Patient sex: M
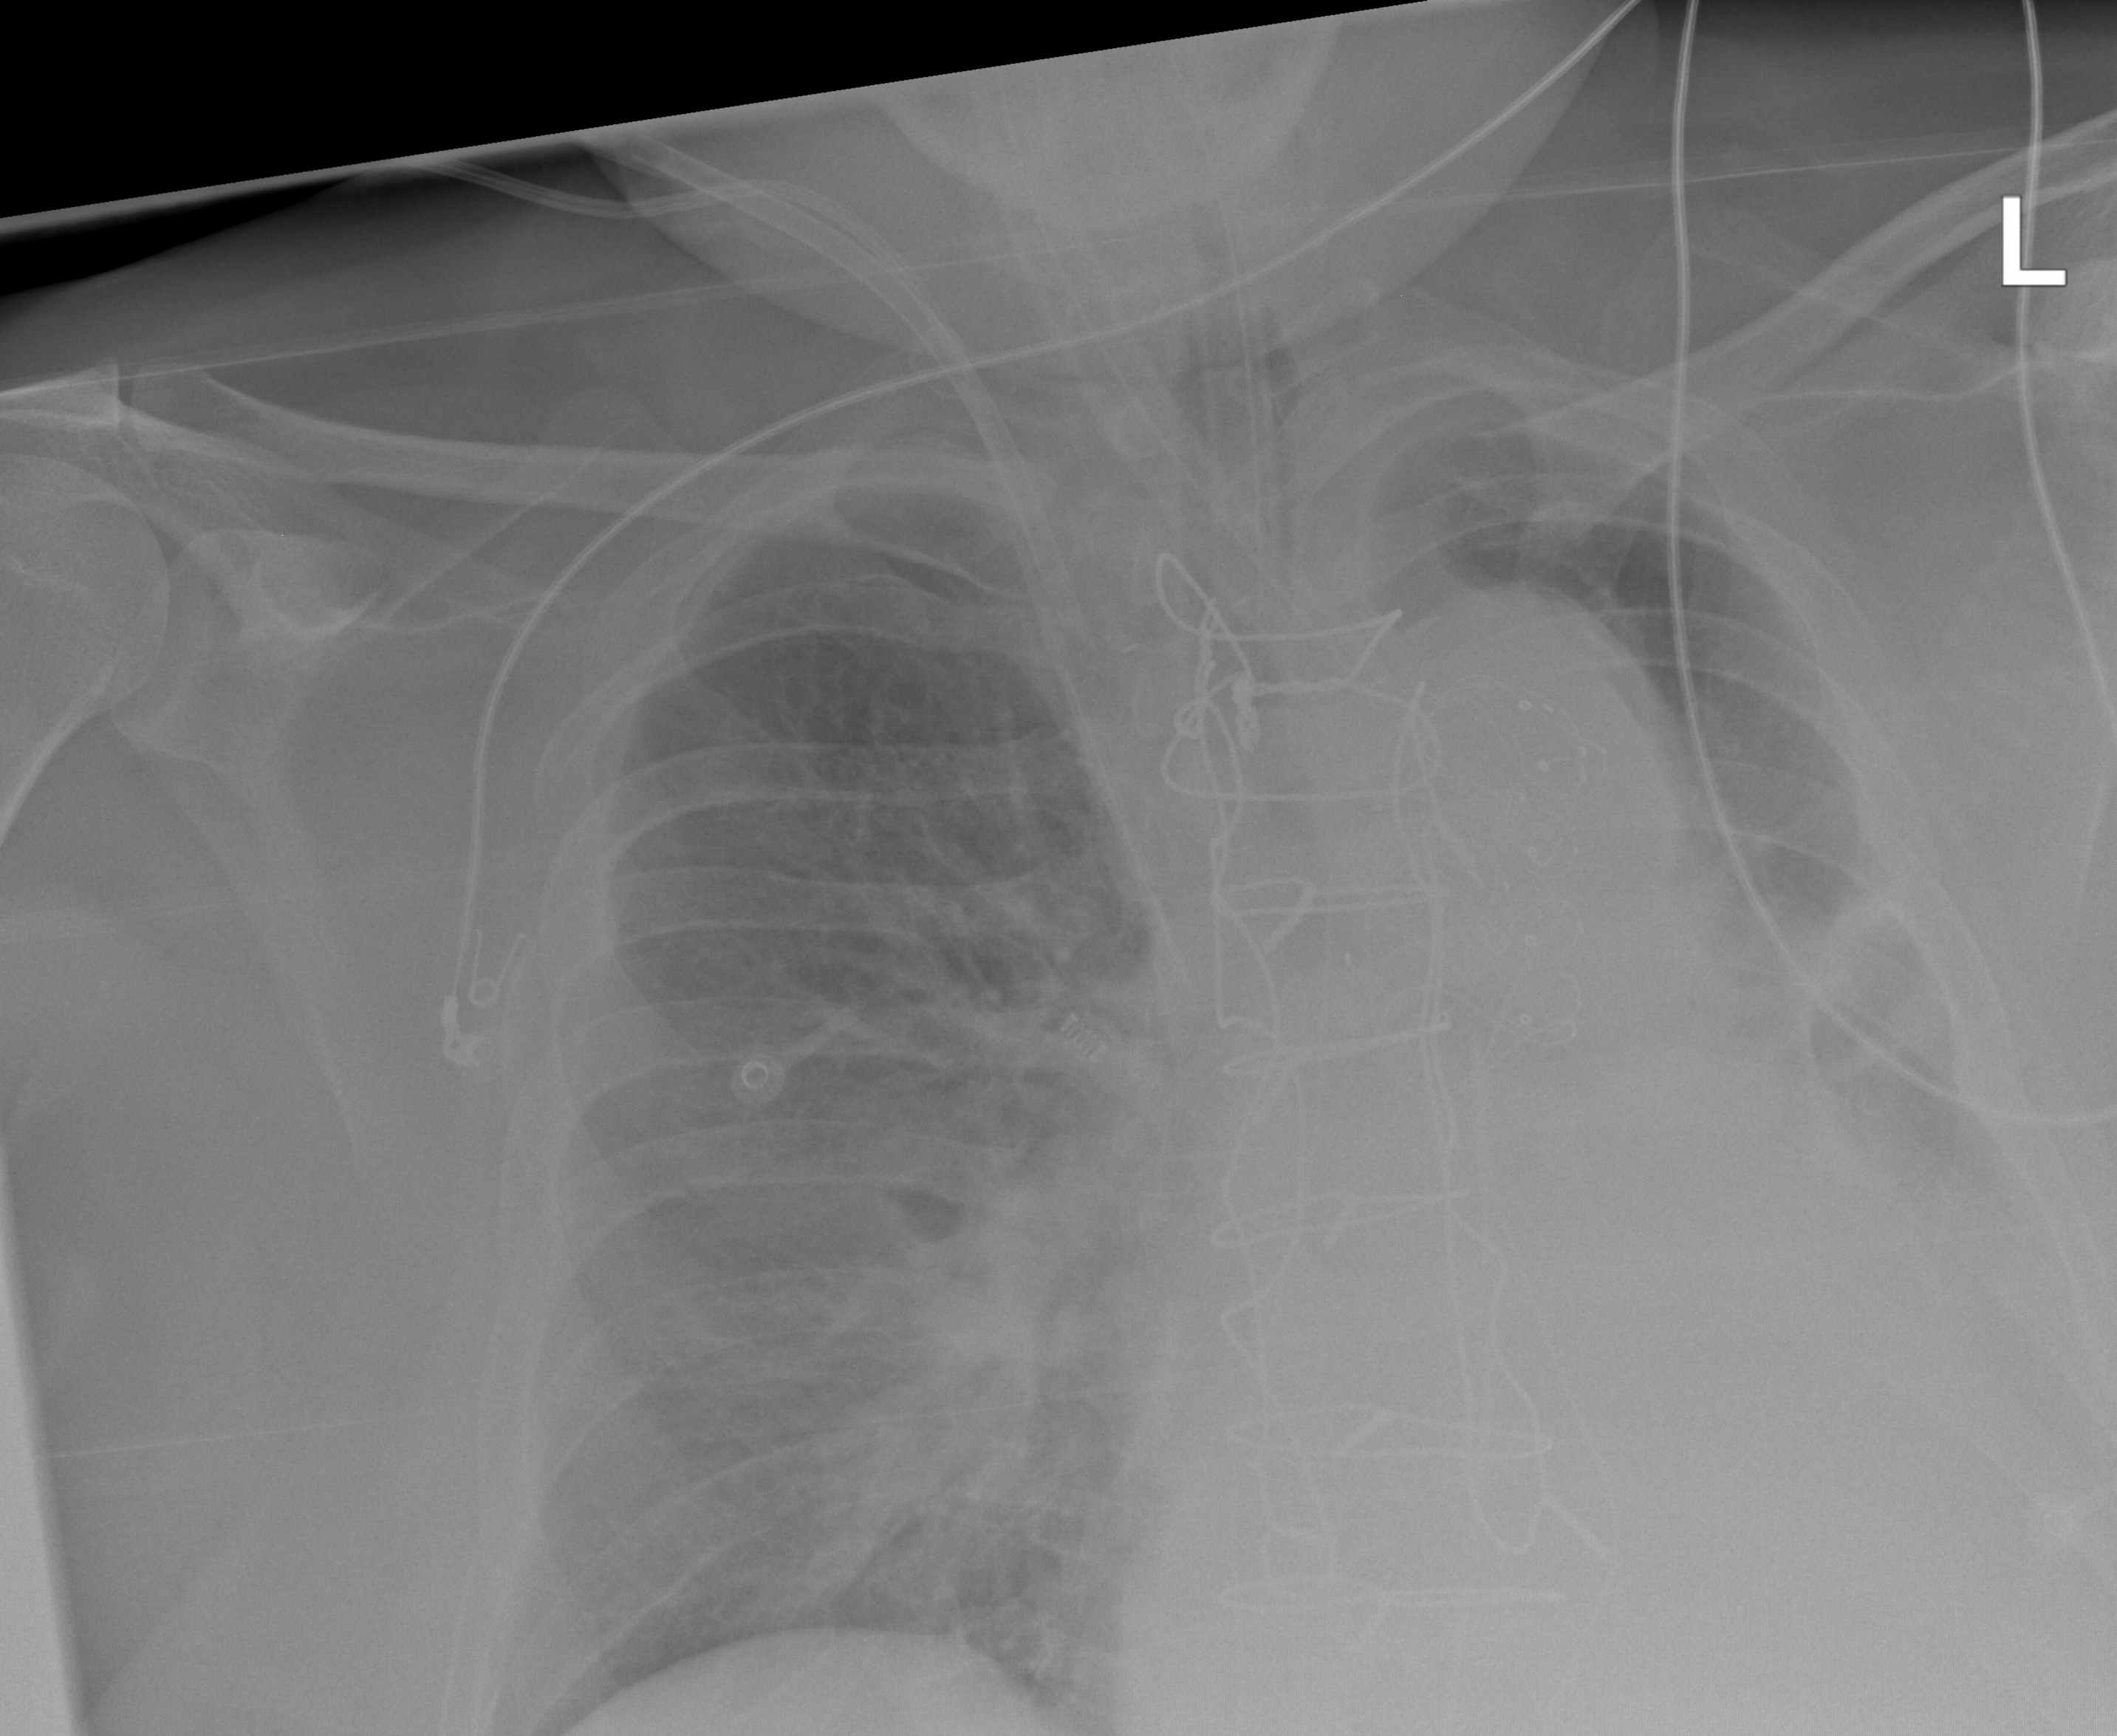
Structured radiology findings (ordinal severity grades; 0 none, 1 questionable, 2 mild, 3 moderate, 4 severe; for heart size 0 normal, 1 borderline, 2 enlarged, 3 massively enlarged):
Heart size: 2
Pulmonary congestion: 2
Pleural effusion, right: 2
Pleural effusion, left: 3
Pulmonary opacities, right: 2
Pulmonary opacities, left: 2
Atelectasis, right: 2
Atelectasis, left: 3